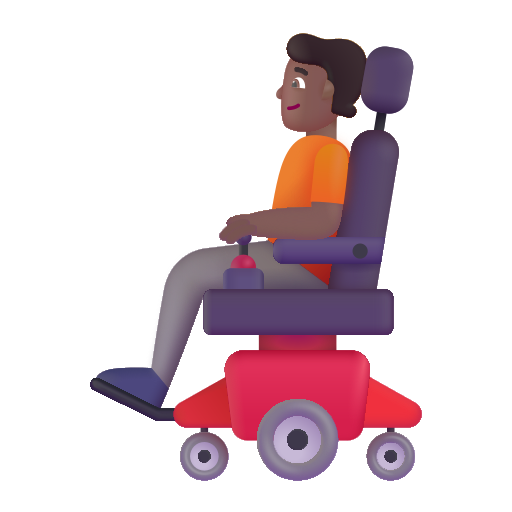
person in motorized wheelchair color  dark